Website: ulta-beauty
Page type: billing-address
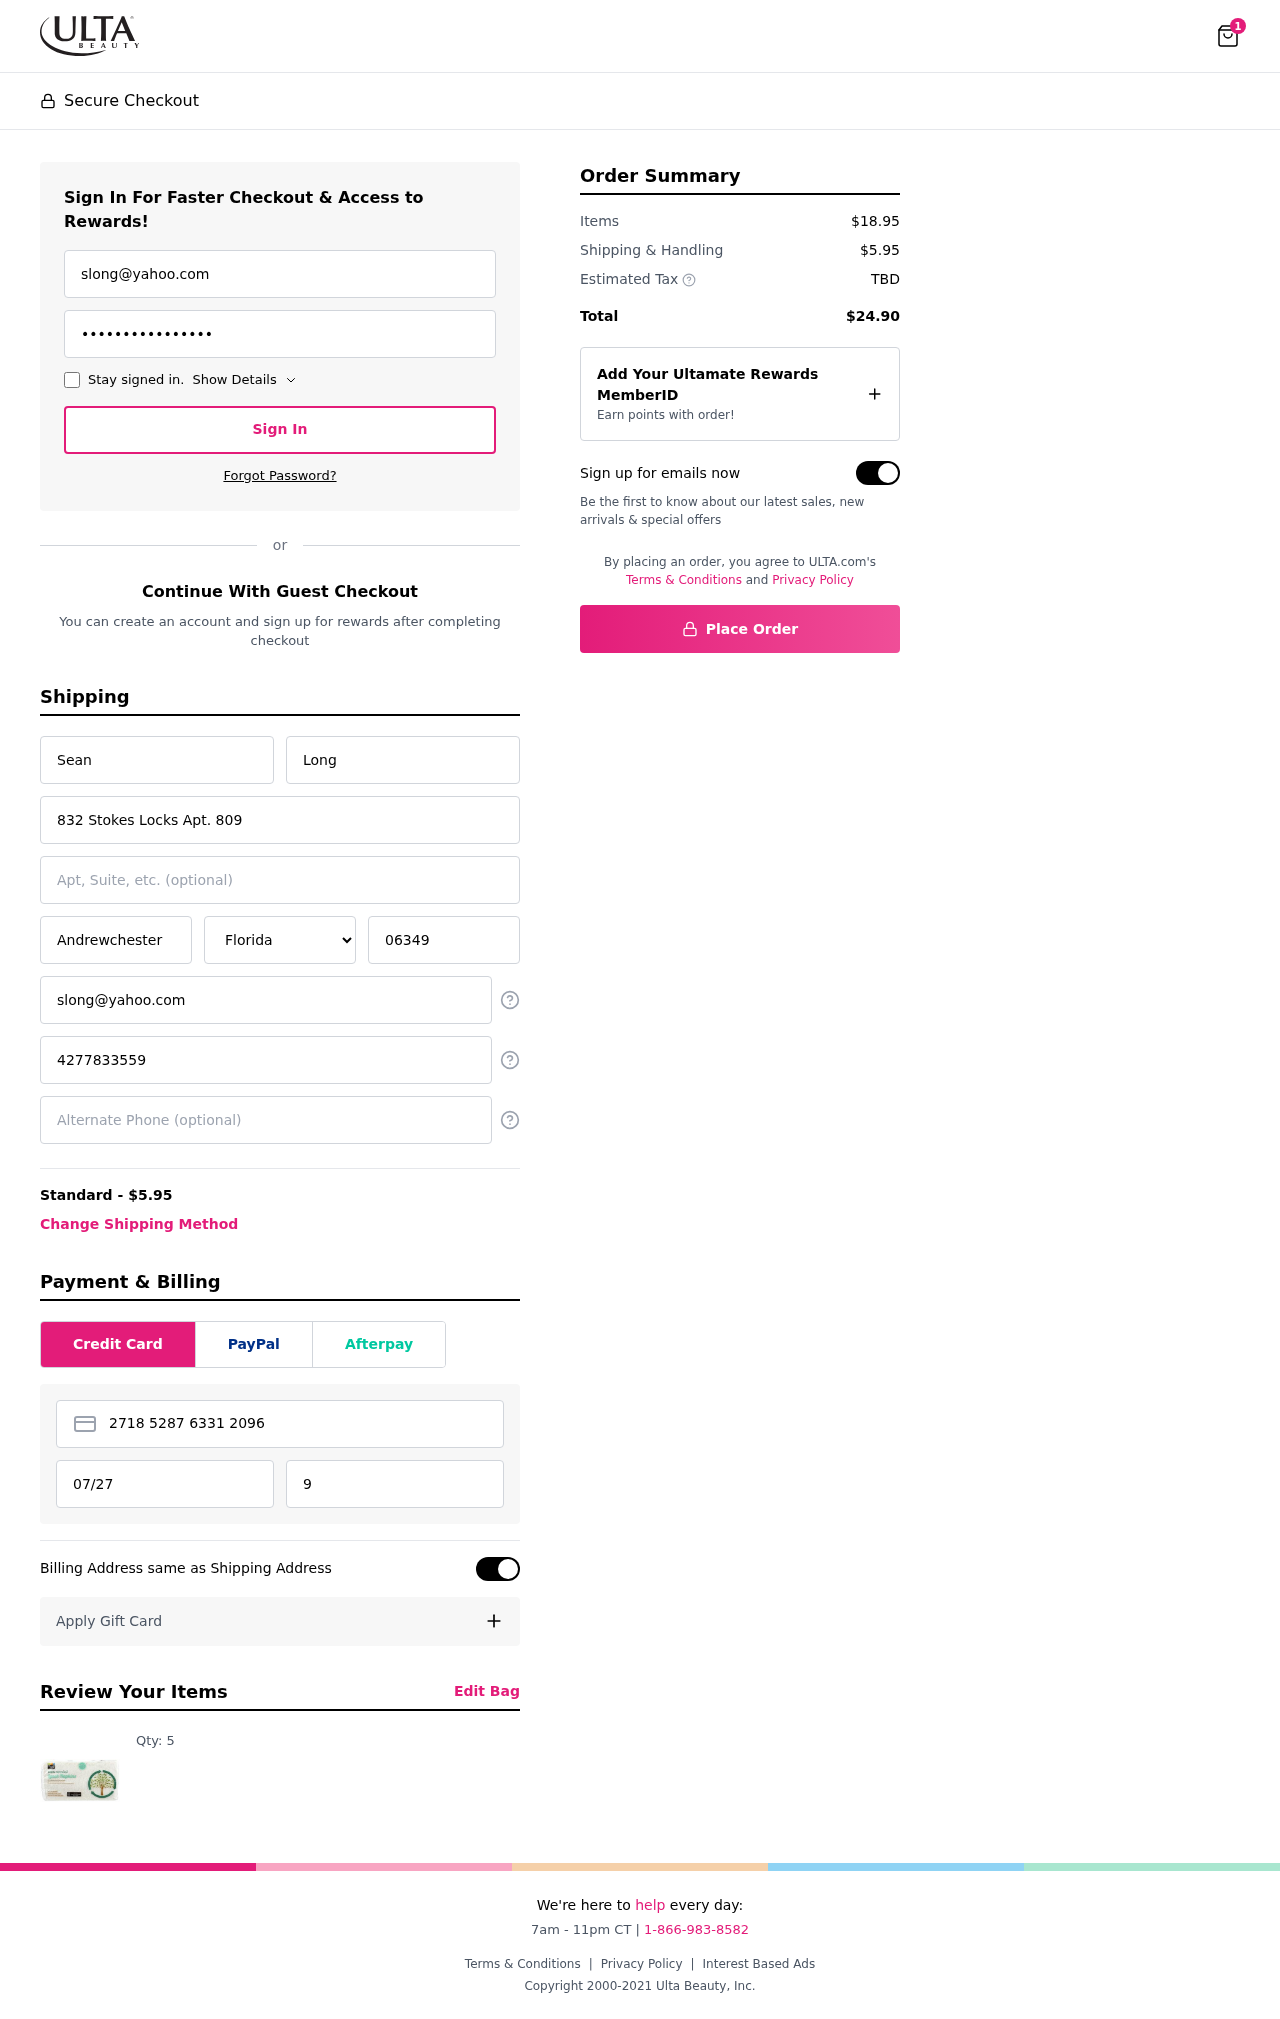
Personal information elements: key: PII_STATE
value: Florida
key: PII_EMAIL
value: slong@yahoo.com
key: PII_FIRSTNAME
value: Sean
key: PII_LASTNAME
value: Long
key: PII_STREET
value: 832 Stokes Locks Apt. 809
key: PII_CITY
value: Andrewchester
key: PII_POSTCODE
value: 06349
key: PII_PHONE
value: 4277833559
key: PII_CARD_NUMBER
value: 2718 5287 6331 2096
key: PII_CARD_EXPIRY
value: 07/27
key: PII_CARD_CVV
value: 999
Product elements: key: PRODUCT1_QUANTITY
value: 5
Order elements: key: ORDER_NUM_ITEMS
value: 1
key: ORDER_SHIPPING_COST
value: $5.95
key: ORDER_SUBTOTAL
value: $18.95
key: ORDER_TOTAL
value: $24.90